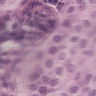
Metastatic tissue present: yes